Field crop: maize
Growth stage: 1
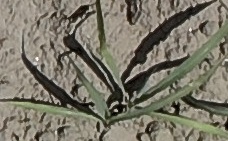
Species: sorghum